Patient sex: M
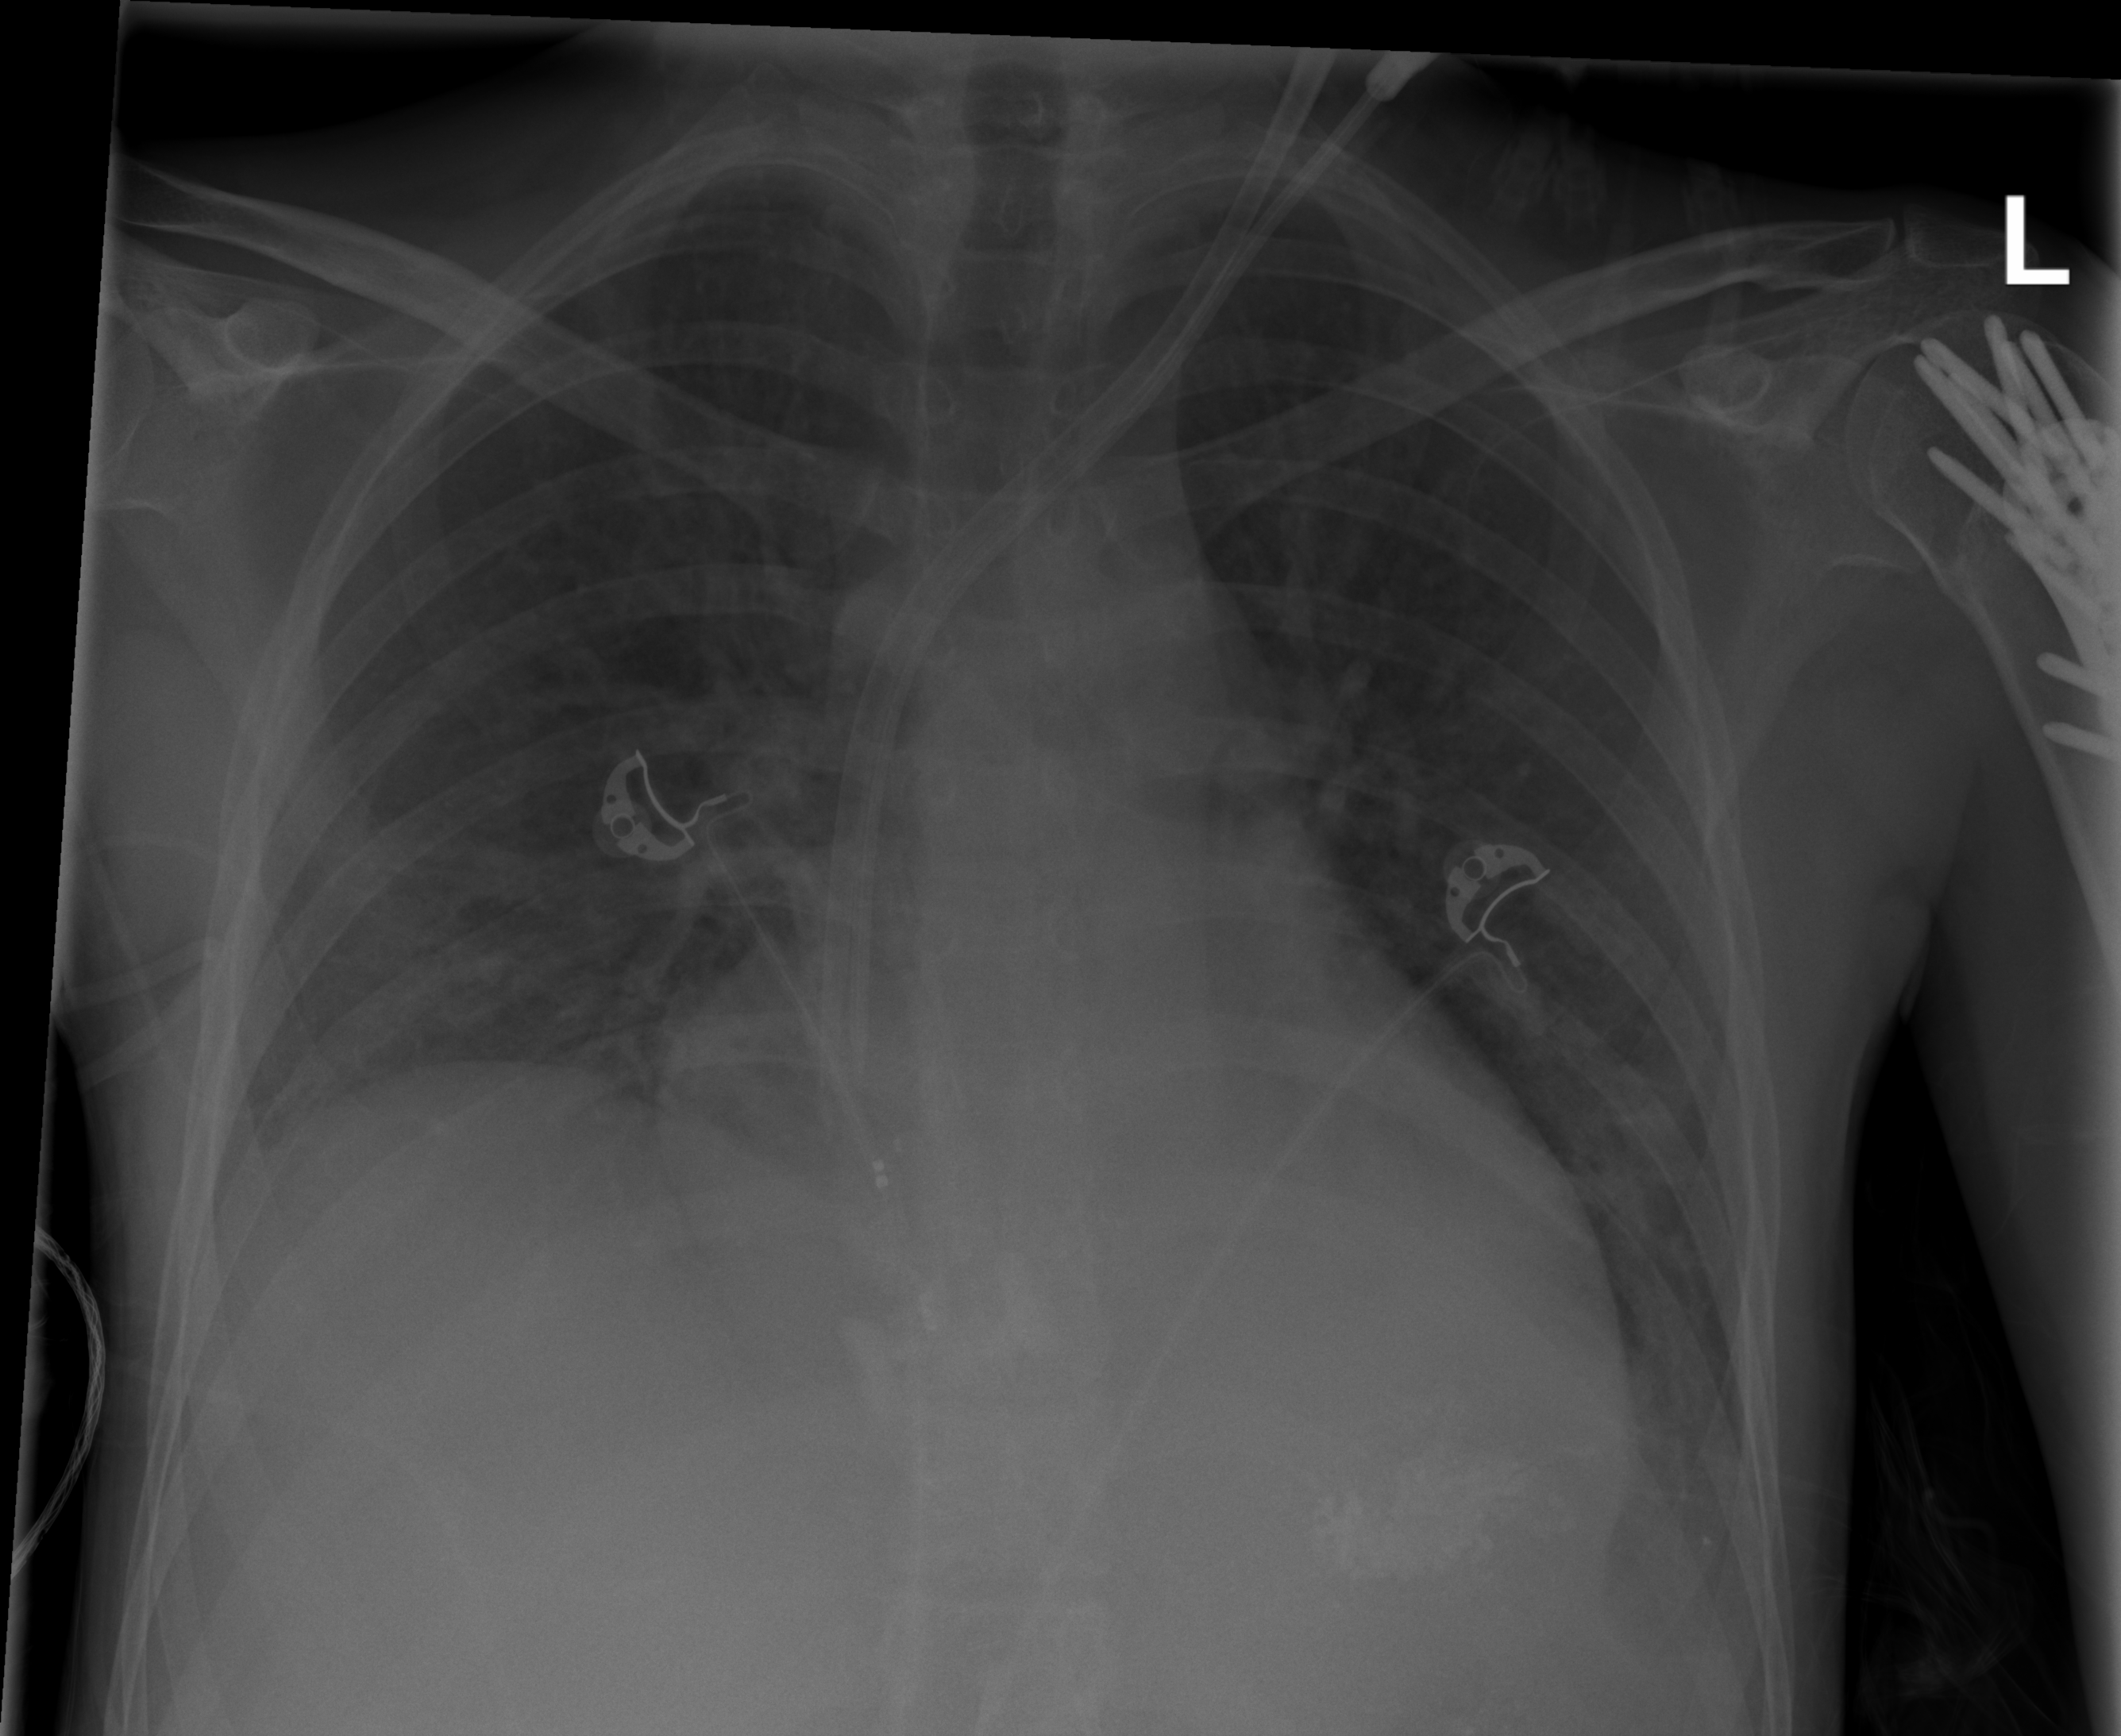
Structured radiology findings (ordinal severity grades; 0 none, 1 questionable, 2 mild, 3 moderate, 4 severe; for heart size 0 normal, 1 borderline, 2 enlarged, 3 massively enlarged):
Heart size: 2
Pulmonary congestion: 2
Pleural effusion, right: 0
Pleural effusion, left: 2
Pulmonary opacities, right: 0
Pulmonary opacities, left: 0
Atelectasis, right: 0
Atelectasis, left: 2